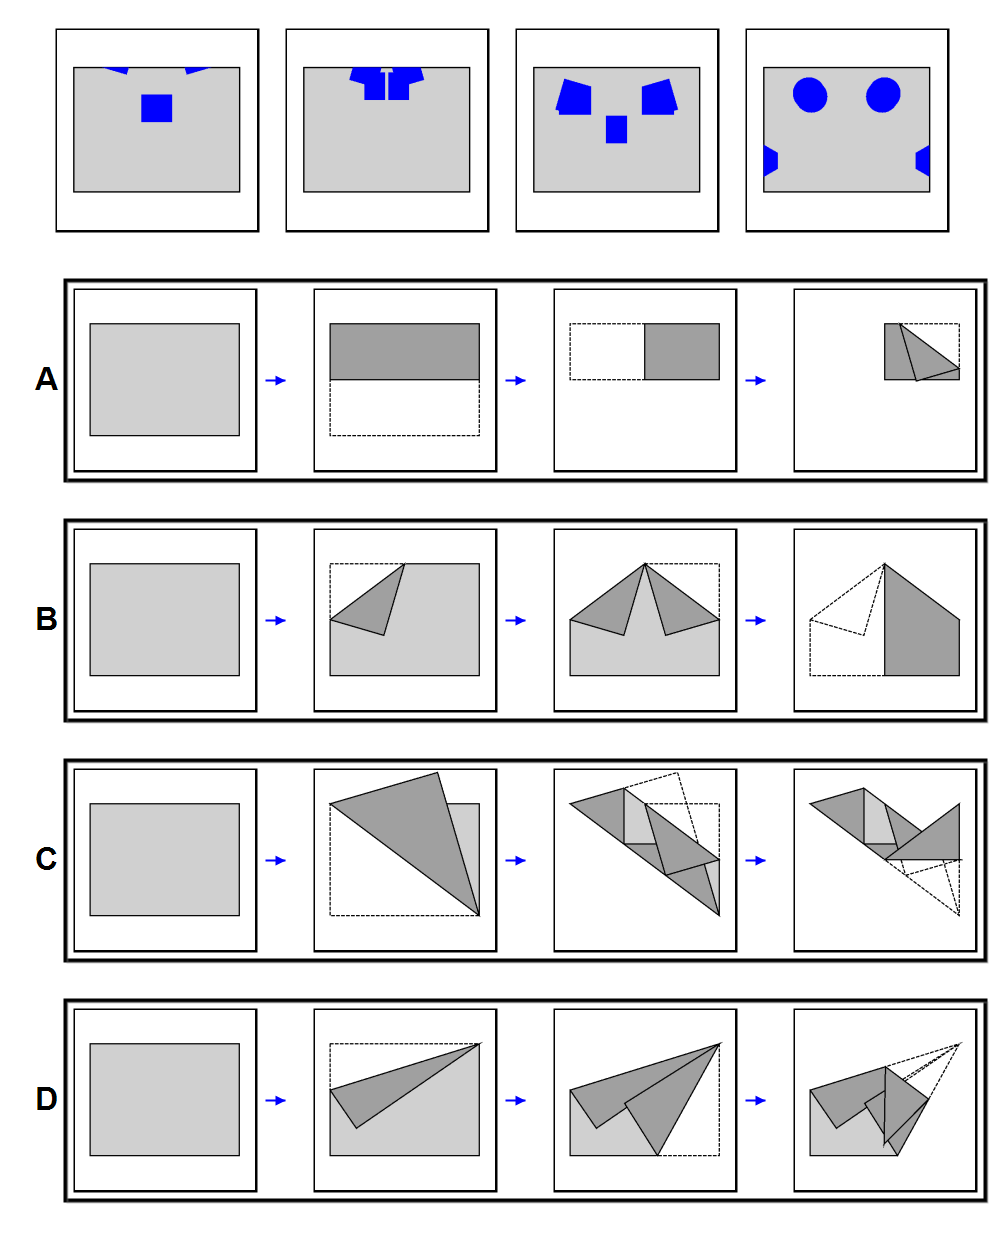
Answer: B